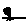
Label: tree